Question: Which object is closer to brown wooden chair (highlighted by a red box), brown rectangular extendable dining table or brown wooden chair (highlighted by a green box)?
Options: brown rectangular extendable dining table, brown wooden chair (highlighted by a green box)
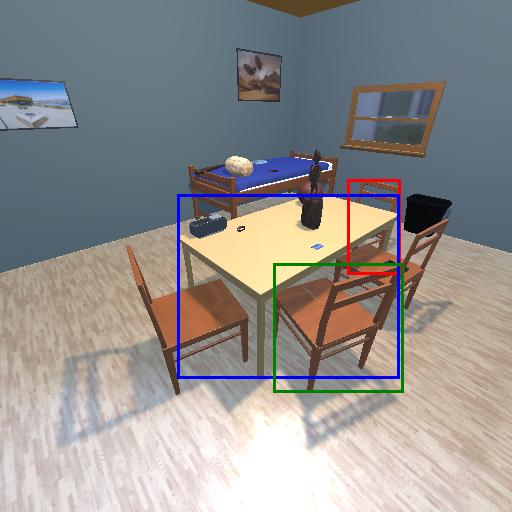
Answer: brown rectangular extendable dining table